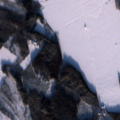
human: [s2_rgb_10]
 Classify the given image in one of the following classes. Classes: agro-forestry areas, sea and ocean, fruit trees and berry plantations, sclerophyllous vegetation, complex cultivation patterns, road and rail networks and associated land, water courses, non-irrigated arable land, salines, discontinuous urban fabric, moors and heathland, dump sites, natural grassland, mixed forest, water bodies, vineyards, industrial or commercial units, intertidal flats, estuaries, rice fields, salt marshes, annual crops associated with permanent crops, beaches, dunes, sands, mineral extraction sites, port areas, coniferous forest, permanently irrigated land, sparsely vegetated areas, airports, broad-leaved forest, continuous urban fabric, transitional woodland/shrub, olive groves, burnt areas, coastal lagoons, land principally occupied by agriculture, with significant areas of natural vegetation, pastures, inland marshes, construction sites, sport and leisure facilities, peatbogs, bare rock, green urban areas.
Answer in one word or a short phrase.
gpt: non-irrigated arable land, land principally occupied by agriculture, with significant areas of natural vegetation, coniferous forest, mixed forest, transitional woodland/shrub